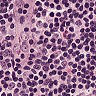
Metastatic tissue present: no